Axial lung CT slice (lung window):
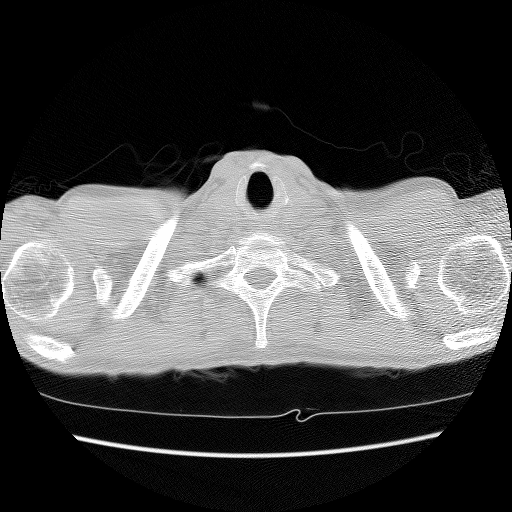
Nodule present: no